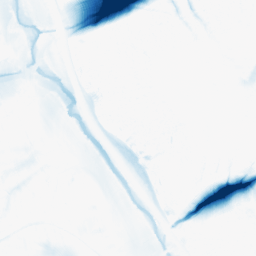
Category: morphological
Decomposition family: morphological_ellipse
Decomposition parameters: operation: closing
width: 50
height: 30
Upsampling method: quadratic
Upsampling parameters: scale: 8
Upsampling scale: 8